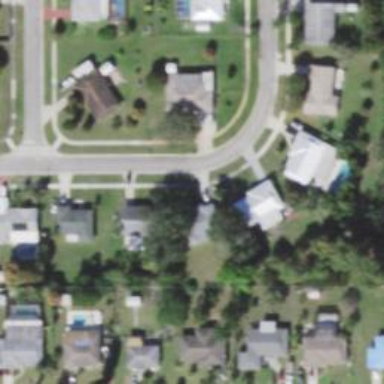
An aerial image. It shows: Residential road.